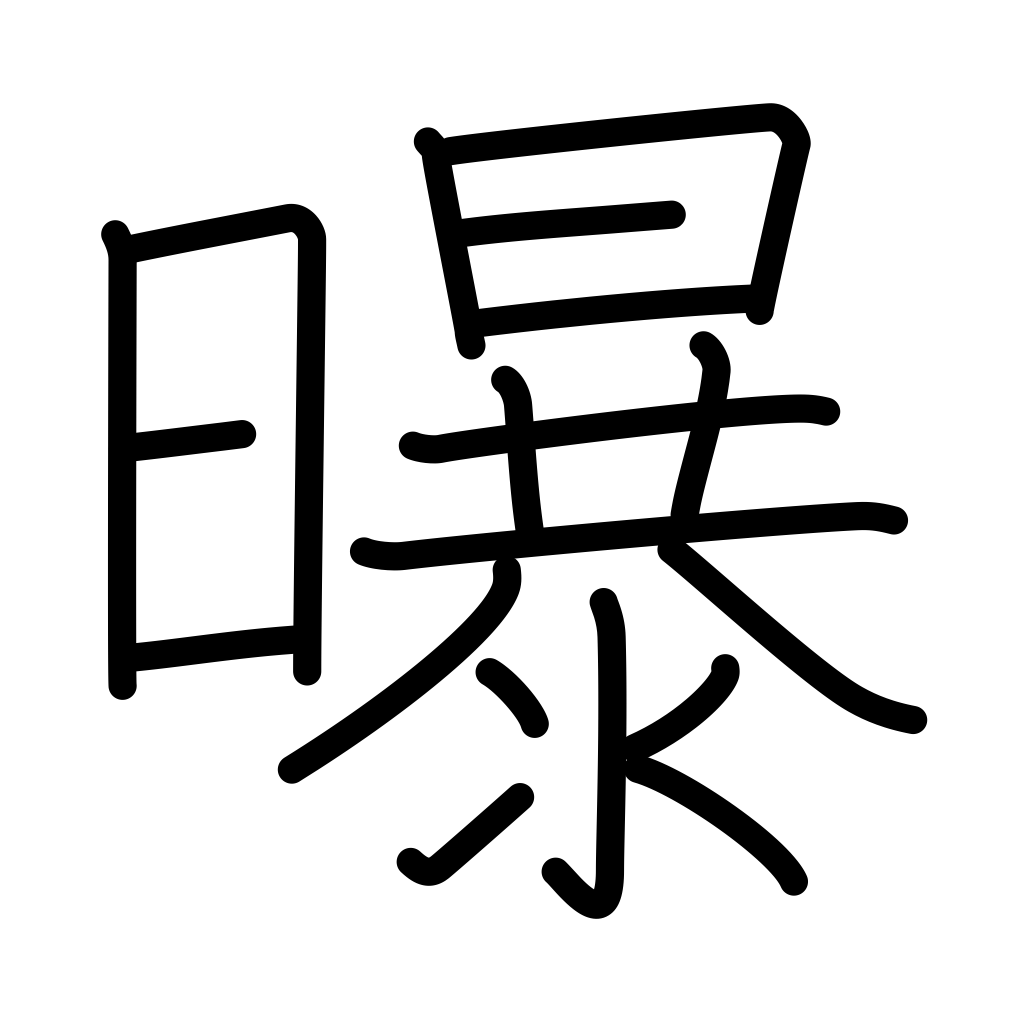
Meaning: bleach, refine, expose, air